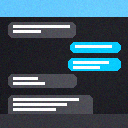
Screen state: on